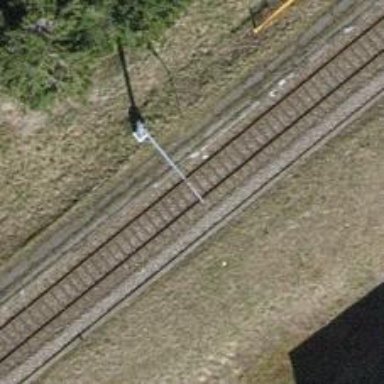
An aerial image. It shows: Catenary mast for power lines.